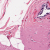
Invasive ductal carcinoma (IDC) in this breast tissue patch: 0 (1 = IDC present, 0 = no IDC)